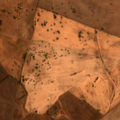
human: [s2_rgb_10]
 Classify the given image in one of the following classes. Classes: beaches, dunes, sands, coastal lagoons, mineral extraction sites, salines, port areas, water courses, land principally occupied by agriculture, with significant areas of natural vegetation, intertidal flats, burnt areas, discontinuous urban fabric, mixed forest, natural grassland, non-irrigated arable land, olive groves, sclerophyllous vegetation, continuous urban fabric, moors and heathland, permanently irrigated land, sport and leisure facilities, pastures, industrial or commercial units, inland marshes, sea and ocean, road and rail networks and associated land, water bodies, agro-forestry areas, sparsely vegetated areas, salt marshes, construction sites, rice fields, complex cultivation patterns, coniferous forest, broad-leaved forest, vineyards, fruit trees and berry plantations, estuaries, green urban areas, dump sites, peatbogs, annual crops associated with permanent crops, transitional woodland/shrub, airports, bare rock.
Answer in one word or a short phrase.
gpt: non-irrigated arable land